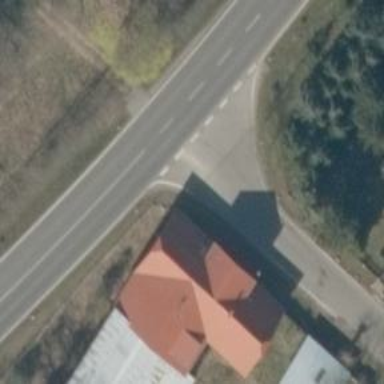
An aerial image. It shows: Road with "give way" sign.